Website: slack
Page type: billing-address
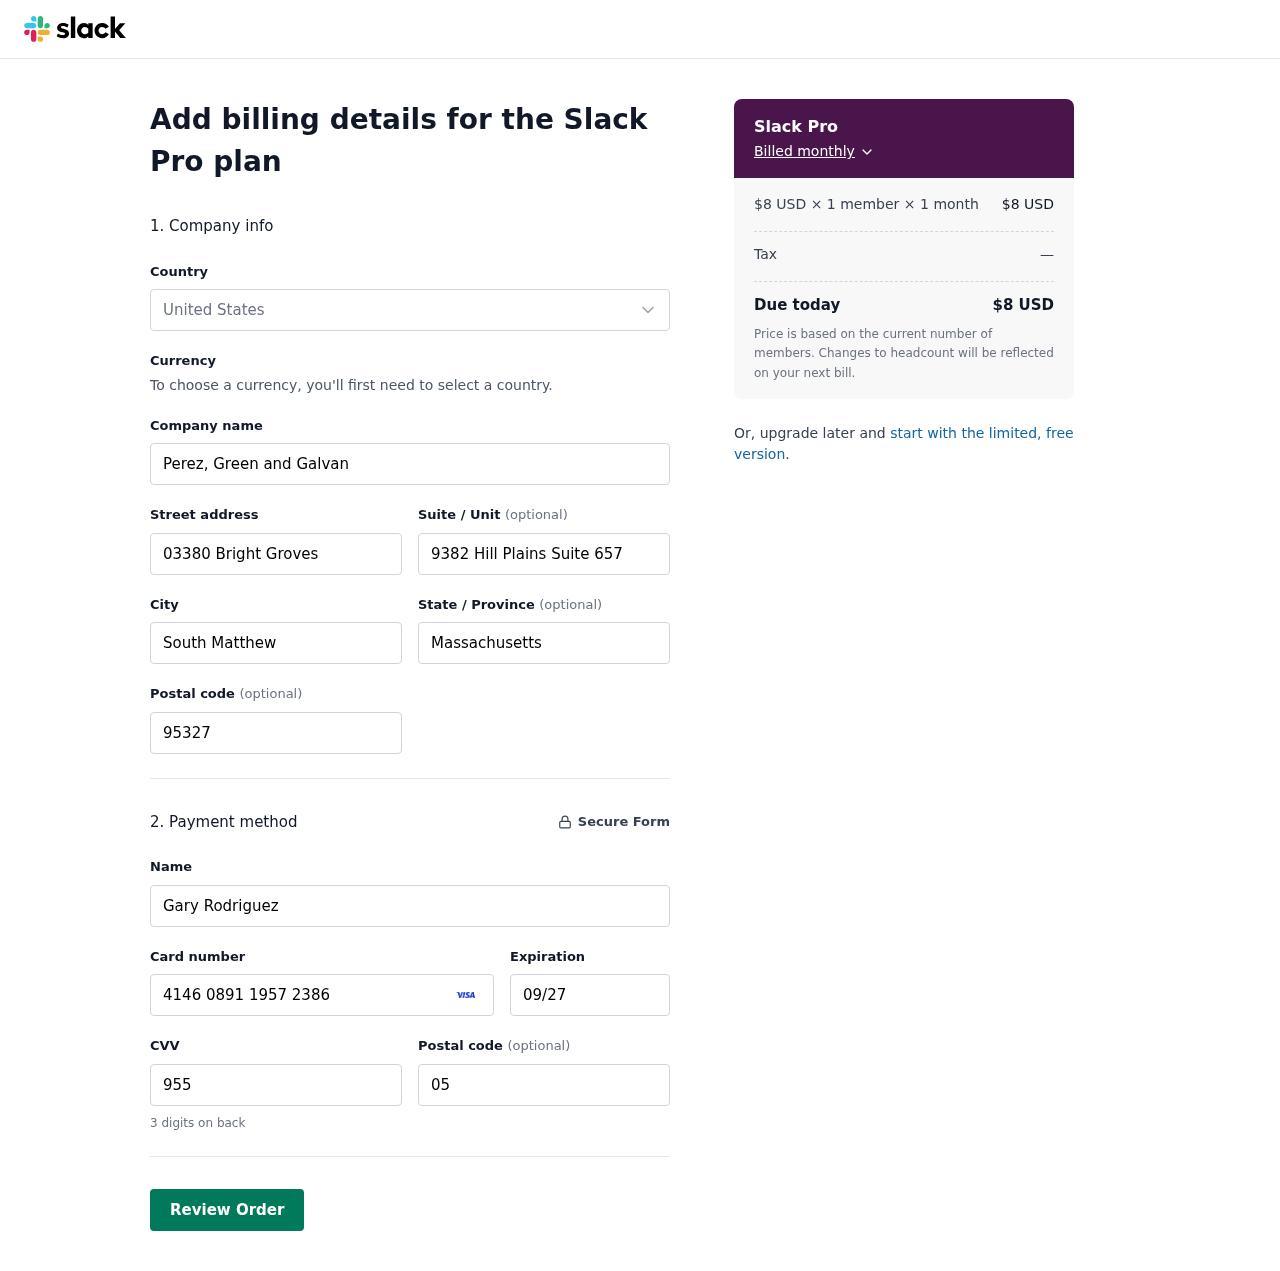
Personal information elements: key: PII_CARD_CVV
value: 955
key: PII_CARD_EXPIRY
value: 09/27
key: PII_CARD_NUMBER
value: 4146 0891 1957 2386
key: PII_CITY
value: South Matthew
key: PII_COMPANY
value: Perez, Green and Galvan
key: PII_COUNTRY
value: United States
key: PII_FULLNAME
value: Gary Rodriguez
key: PII_POSTCODE
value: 95327
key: PII_POSTCODE2
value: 05512
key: PII_STATE
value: Massachusetts
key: PII_STREET
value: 03380 Bright Groves
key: PII_STREET2
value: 9382 Hill Plains Suite 657
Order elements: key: ORDER_PLAN_PRICE
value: $8 USD
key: ORDER_NUM_MEMBERS
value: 1 member
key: ORDER_NUM_MONTHS
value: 1 month
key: ORDER_SUBTOTAL
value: $8 USD
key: ORDER_TAX
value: —
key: ORDER_TOTAL
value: $8 USD